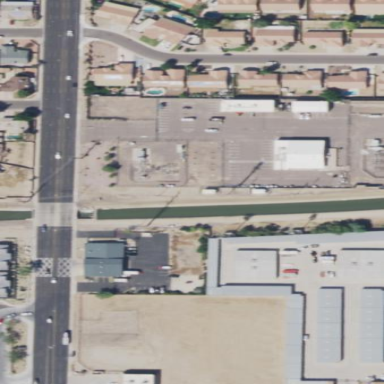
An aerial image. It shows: Storage rental shop.